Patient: sex F, age 36
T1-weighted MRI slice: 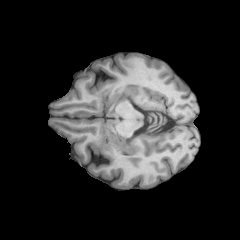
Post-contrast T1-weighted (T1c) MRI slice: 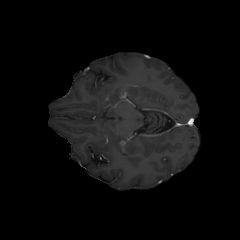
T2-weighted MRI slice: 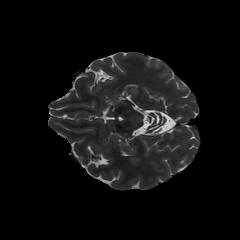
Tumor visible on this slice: no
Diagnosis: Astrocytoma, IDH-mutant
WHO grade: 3